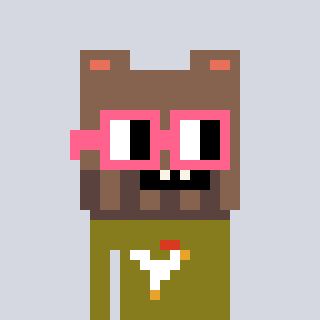
a pixel art character with square pink glasses, a bear-shaped head and a gunk-colored body on a cool background